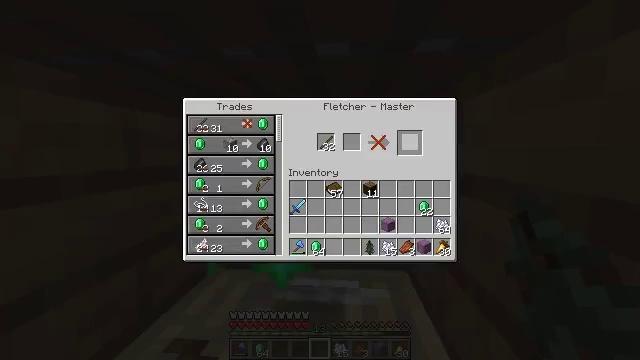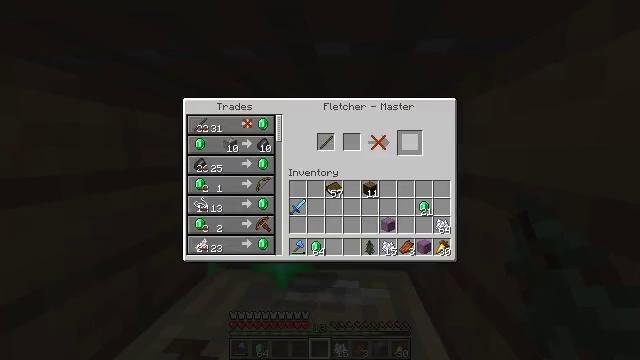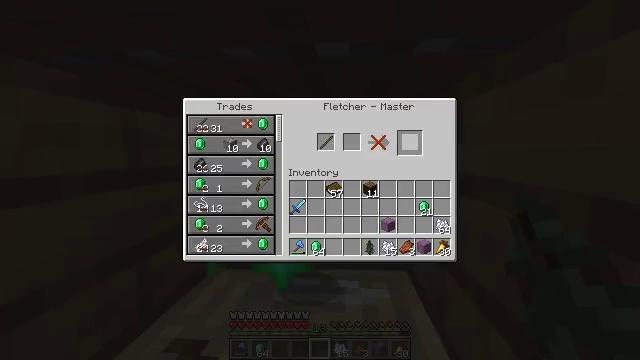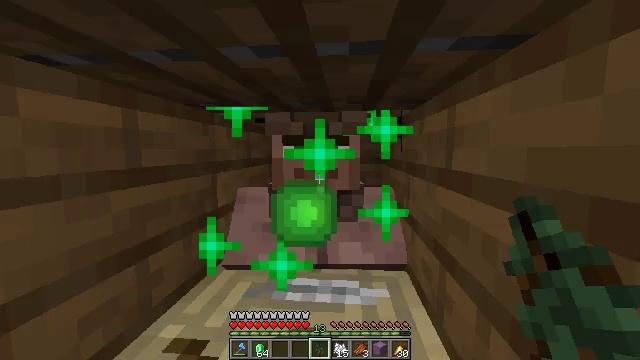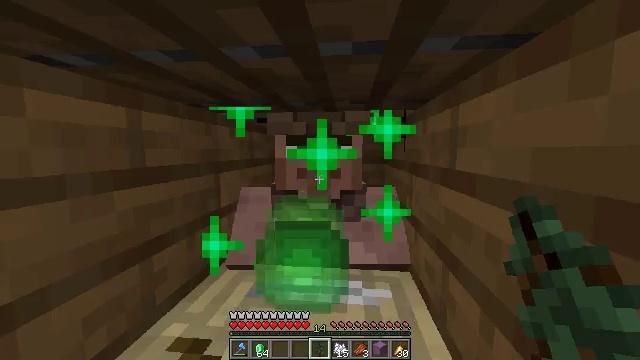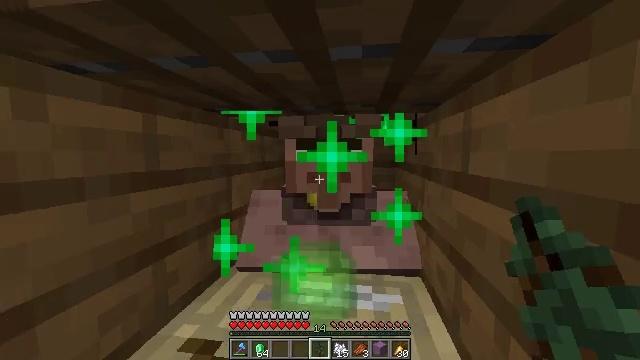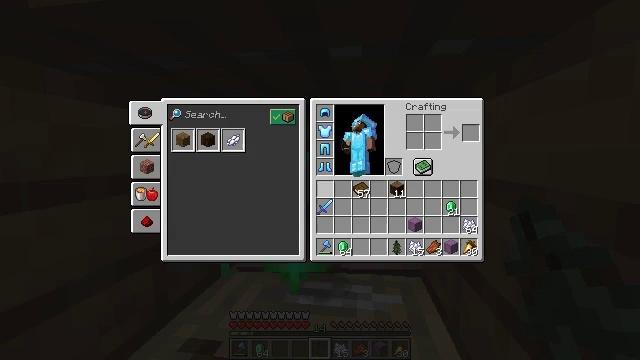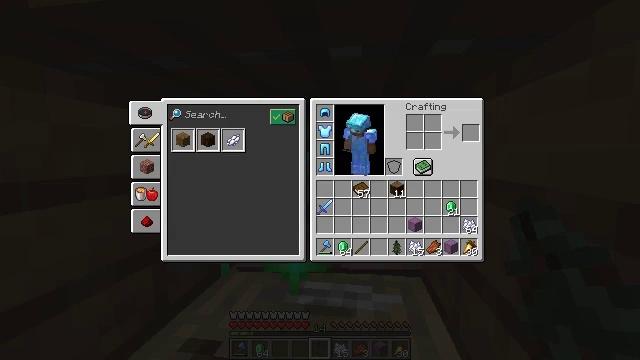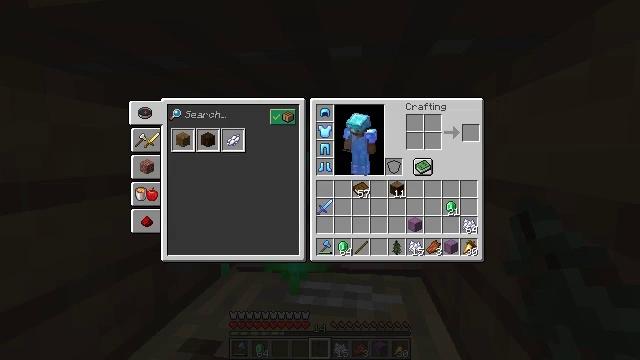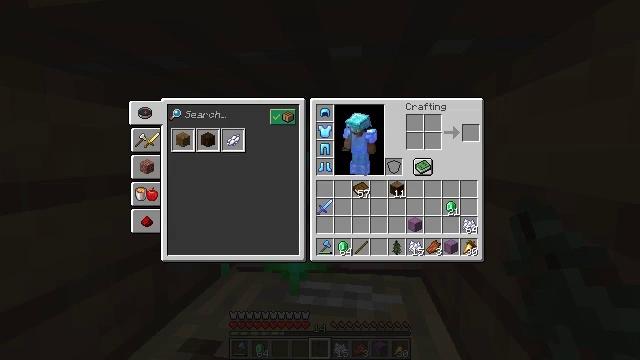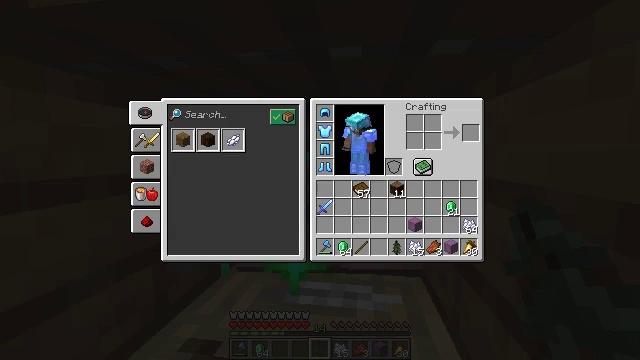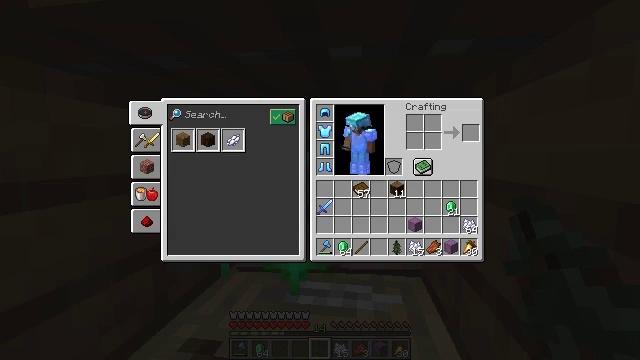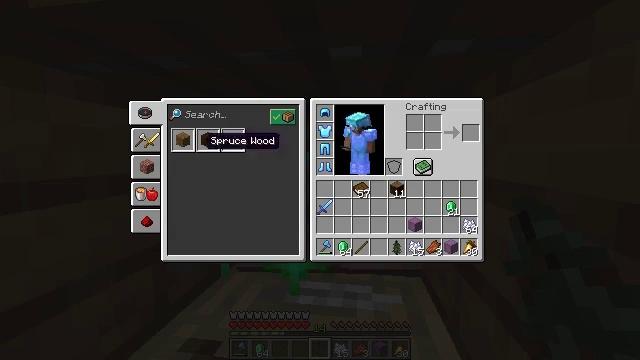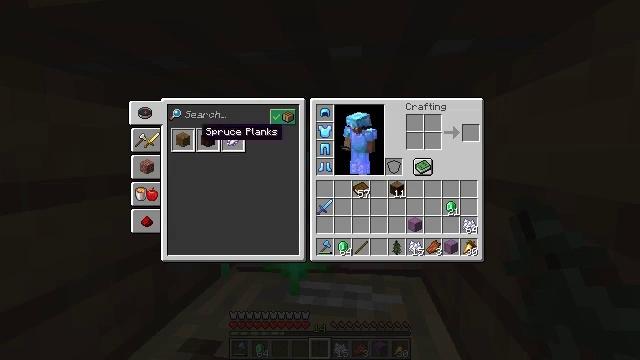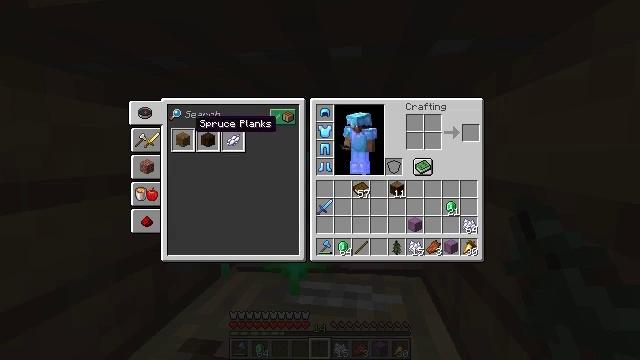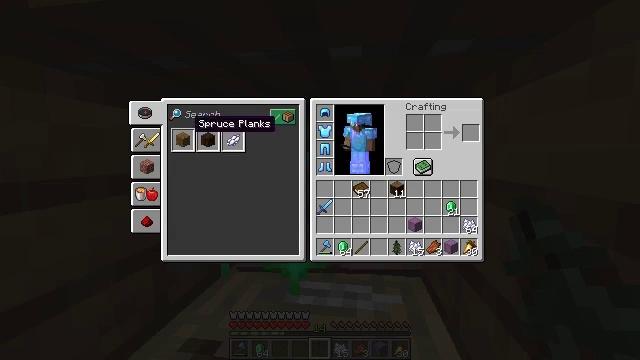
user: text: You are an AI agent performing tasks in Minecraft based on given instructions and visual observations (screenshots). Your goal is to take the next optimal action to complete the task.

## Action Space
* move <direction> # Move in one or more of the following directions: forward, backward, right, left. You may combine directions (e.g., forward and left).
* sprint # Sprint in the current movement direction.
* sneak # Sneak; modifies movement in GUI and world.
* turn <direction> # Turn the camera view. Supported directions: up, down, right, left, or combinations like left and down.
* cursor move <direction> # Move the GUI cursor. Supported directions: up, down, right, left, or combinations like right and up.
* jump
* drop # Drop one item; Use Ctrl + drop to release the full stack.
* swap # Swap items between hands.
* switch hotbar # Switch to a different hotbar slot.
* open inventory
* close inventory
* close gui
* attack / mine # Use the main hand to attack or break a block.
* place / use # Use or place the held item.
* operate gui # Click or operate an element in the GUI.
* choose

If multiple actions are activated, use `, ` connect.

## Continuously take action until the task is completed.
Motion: motion action
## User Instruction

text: Make spruce planks from logs.
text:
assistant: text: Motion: sneak, jump, open gui
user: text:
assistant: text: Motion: sneak
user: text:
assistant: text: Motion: no_op
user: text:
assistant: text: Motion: close gui
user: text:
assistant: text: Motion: turn left
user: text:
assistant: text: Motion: open inventory
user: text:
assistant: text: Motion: open inventory
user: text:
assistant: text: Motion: cursor move left
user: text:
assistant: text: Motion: sneak, cursor move left and up
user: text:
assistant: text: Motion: sneak, cursor move left and up
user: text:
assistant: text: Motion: sneak
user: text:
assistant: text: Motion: sneak
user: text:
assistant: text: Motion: sneak, cursor move up
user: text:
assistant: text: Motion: sneak, cursor move up
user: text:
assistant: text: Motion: sneak
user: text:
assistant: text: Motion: sneak
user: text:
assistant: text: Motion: sneak, operate gui
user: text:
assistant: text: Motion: sneak, operate gui
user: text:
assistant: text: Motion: sneak, cursor move right, operate gui
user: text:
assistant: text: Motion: sneak, cursor move right and up
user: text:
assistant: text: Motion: sneak, cursor move right and up
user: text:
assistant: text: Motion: sneak, cursor move right
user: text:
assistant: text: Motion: sneak, cursor move right
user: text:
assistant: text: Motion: sneak, cursor move right
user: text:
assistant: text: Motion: sneak, cursor move right and down
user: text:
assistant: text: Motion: sneak, cursor move down
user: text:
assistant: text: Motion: sneak
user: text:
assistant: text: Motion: sneak, cursor move left
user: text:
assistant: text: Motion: sneak, cursor move left
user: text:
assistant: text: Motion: sneak